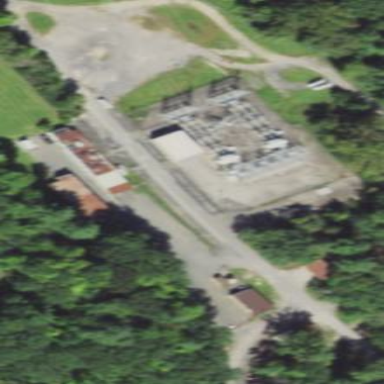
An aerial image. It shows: Outdoor distribution power substation.